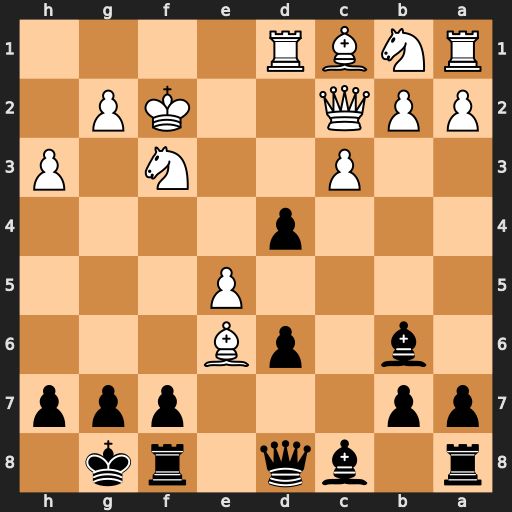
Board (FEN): r1bq1rk1/pp3ppp/1b1pB3/4P3/3p4/2P2N1P/PPQ2KP1/RNBR4
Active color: b
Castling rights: -
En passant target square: -
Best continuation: d3+ Kg3 dxc2